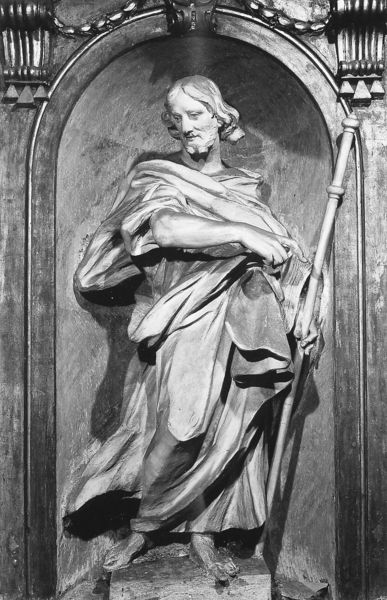
Titel: S. Gioacchino (Hl. Joachim)
Standort: Rom, SS. Nomi di Gesù e Maria (EU - I - Latium)
Schlagwörter: hand, mann, nackt, schatten, umhang, finger, grau, holz, marmor, schwarz, säulen, tuch, weg, bart, arm, falten, sockel, stein, kirche, figur, gewand, haare, mantel, girlande, skulptur, statue, bewegt, füße, bogen, stab, rundbogen, zeigefinger, socke, zeigen, foto, nische, schlicht, schwarzweiß, dynamik, armbewegung, prediger, blickrichtung, jesus, dynamisch, wanderer, niesche, deuten, alkoven, weisen, pilger, apostel, in bewegung, jakob, wegweisen